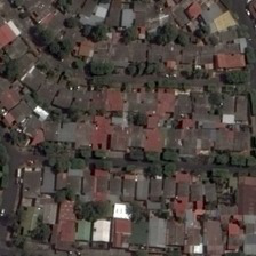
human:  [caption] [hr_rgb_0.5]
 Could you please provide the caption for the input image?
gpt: Here, we can see rows of houses with red or brown roofs separated by winding roads.

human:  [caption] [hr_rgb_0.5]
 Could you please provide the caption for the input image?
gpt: Here you can see house files with red or brown roofs separated from curved streets.

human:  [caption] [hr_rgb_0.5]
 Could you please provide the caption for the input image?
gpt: Here you can see a row of houses with red or brown roofs separated by crooked paths.

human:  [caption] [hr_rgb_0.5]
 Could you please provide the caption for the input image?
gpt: Here, we came to a red or brown house of carriages separated by winding roads.

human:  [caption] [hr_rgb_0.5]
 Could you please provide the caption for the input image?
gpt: Here you can see Rows of Houses with red roofs or brown tiles separated by curved roads.